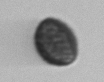
Label: Pseudochattonella_farcimen